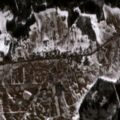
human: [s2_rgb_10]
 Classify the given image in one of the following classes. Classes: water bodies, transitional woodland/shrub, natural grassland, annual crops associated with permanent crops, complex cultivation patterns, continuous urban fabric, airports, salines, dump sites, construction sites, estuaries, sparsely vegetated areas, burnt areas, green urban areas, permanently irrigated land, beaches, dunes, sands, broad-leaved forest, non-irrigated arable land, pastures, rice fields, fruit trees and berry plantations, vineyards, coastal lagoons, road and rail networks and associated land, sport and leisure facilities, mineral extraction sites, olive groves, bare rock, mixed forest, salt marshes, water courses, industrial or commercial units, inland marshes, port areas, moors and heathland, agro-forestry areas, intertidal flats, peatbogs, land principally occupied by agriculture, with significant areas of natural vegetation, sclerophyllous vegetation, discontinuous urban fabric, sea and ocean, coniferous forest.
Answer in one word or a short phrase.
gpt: non-irrigated arable land, complex cultivation patterns, mixed forest, transitional woodland/shrub